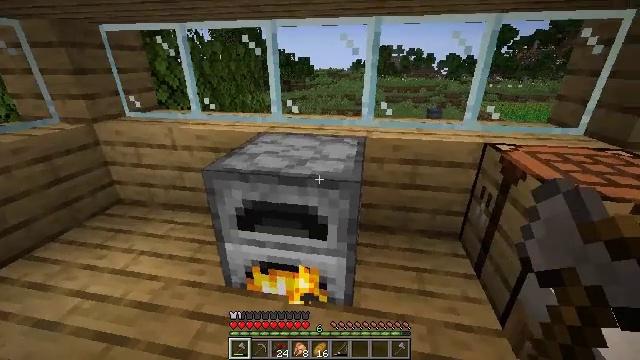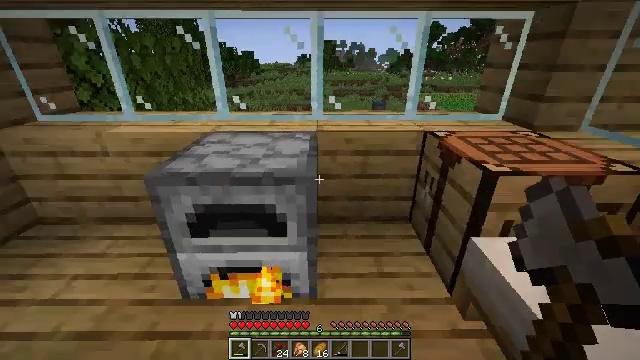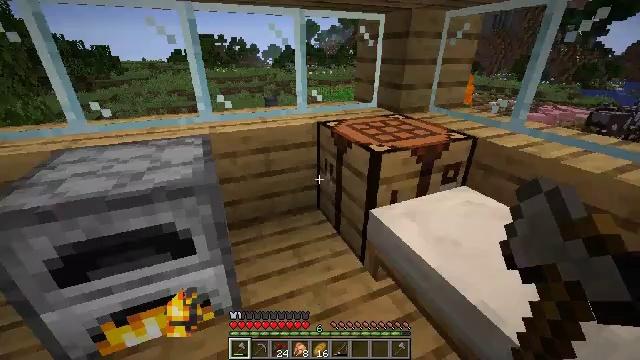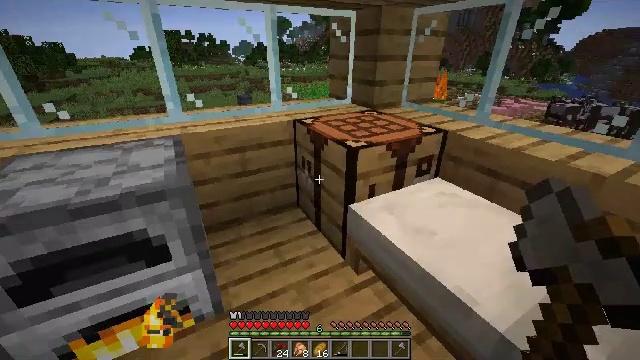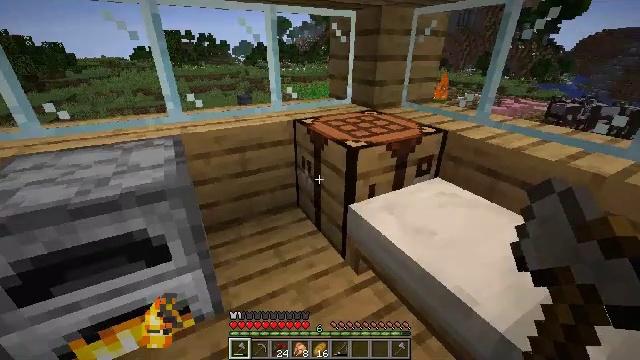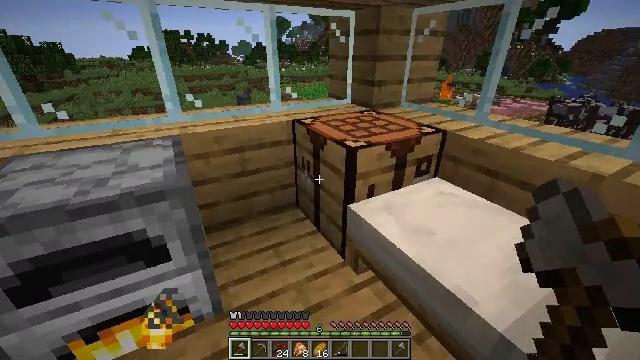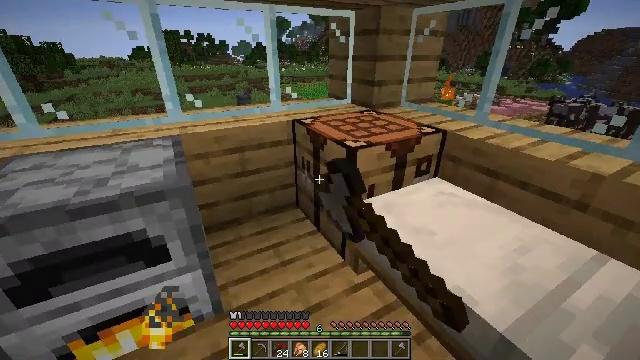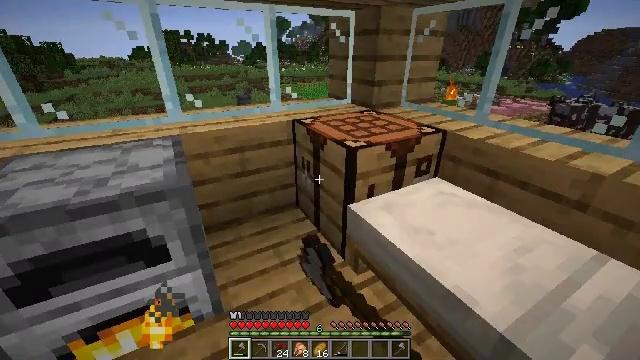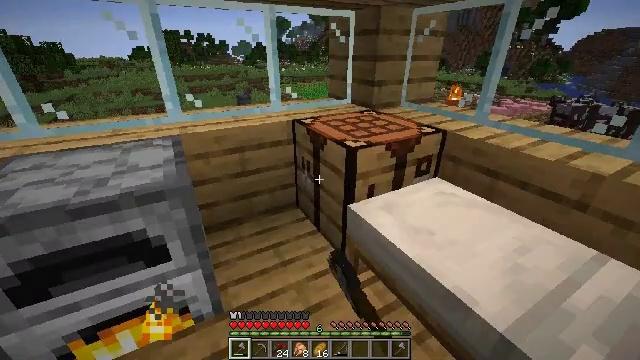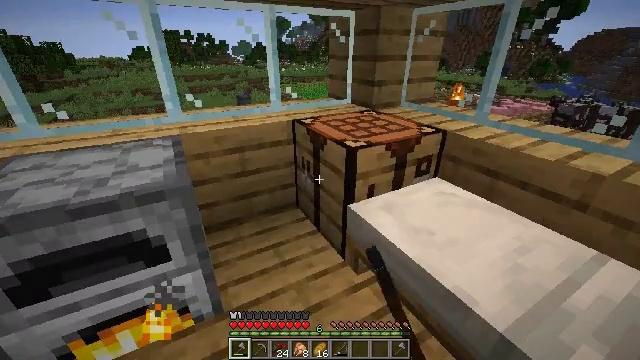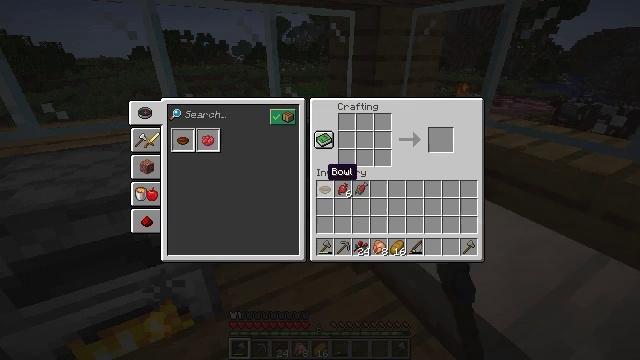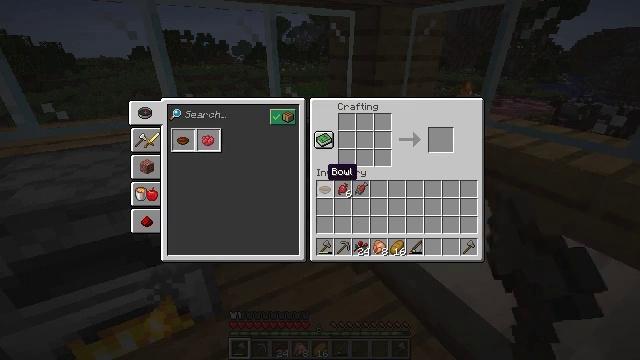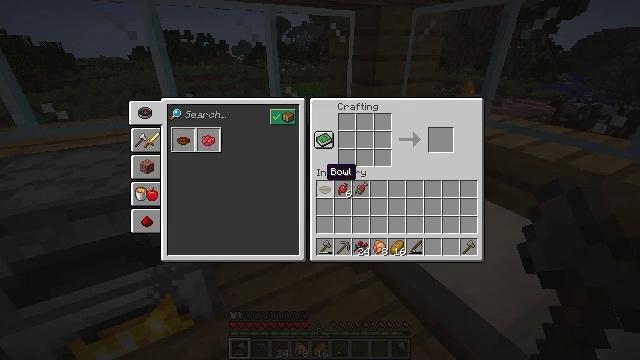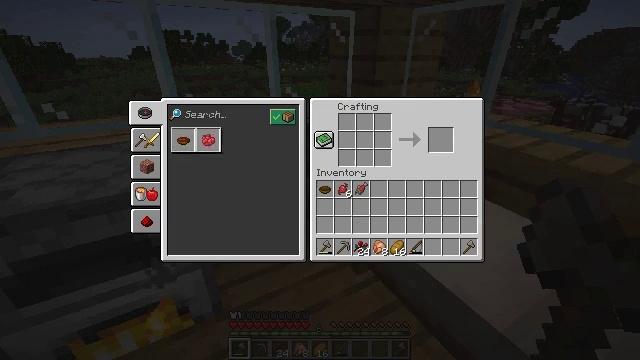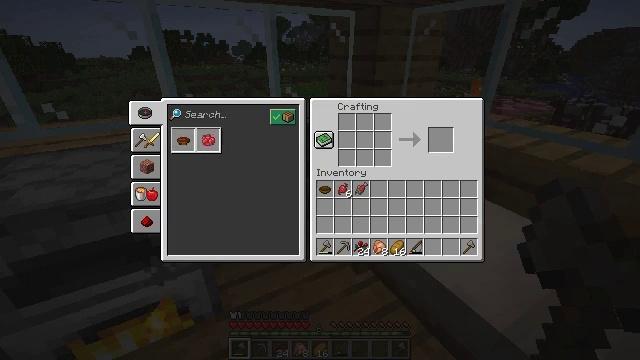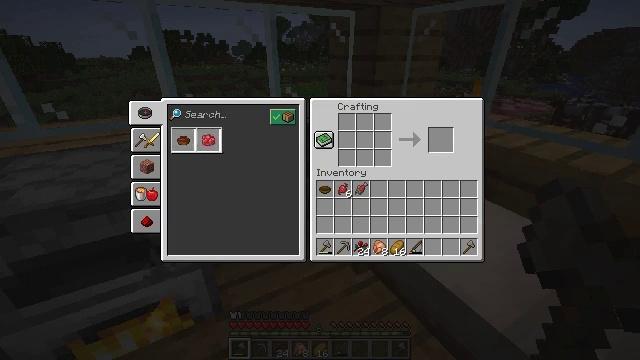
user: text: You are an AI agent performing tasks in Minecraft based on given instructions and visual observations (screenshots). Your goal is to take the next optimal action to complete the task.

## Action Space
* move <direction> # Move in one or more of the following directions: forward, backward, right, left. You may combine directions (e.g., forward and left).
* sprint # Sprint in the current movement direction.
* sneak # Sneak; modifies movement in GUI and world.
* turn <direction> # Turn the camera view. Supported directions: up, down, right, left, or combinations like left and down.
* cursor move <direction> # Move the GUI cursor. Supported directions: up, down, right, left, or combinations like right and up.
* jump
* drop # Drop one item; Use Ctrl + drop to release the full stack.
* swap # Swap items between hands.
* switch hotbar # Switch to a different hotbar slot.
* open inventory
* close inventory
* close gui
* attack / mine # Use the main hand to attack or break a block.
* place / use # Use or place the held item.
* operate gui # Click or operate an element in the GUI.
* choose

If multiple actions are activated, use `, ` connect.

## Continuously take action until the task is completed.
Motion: motion action
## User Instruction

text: Combine beetroots and a bowl to craft beetroot soup.
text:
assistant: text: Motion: turn right and down
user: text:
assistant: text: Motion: turn right
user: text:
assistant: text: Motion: turn right
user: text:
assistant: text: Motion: no_op
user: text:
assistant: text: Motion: use / place
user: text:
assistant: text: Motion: use / place
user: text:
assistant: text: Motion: use / place
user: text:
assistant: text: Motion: use / place
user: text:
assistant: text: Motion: no_op
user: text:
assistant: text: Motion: open gui
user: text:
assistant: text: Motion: no_op
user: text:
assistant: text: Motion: no_op
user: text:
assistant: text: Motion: cursor move left
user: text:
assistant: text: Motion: cursor move left and up
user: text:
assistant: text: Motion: cursor move left and up
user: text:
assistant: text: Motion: no_op
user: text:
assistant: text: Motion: no_op
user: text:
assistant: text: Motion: no_op
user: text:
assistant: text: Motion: cursor move left
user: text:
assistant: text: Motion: cursor move left
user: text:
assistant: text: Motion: cursor move left
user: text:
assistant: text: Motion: no_op
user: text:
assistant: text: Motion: no_op
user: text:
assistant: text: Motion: no_op
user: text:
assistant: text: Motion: no_op
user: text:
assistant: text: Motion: operate gui
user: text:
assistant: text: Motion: operate gui
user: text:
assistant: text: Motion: operate gui
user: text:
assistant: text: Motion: no_op
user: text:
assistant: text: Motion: no_op